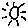
Label: sun